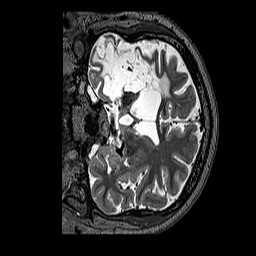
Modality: T2w
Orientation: coronal
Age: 41
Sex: male
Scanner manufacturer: siemens
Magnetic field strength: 3 T
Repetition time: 3.2 s
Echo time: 0.567 s